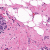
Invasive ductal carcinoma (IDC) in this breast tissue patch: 0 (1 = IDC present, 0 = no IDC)